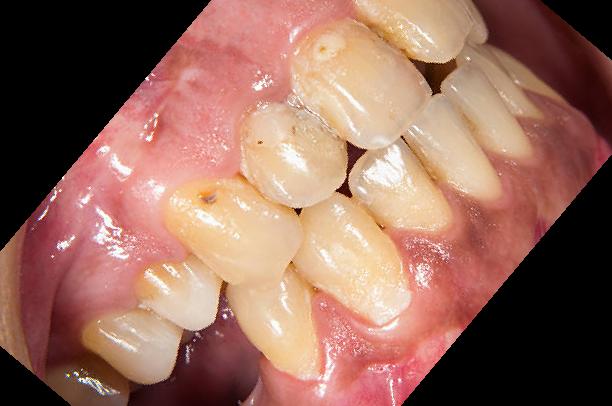
Condition: Calculus